Question: I've created this contrived example to illustrate my problem. There are two paragraphs with a div in between. The div's height and line-height have been set to 0 and all margins are also 0. I would expect for the two paragraphs to be right next to each other without any spacing from the div at all, however this is not the case in IE6. It seems to work fine in all other browsers.
Here is the HTML with all styles inlined:
'''
<!DOCTYPE html>
<html lang='en'>
<head>
<title>Test</title>
</head>
<body>
<div id="container" style="border: 1px solid blue;">
<p style="margin: 0;">
Some text
</p>
<div style="height: 0; line-height: 0; margin: 0; border: 1px solid red;">
&nbsp;
</div>
<p style="margin: 0; border: 1px solid green">
Should be right below "Some text"
</p>
</div>
</body>
</html>
'''
I've added in a few borders just so you can more easily see what's going on.
Here's a screenshot of what's happening in IE6:

Any ideas on how I can get rid of that little space between the bottom of the div (red) and the top of the paragraph (green)?
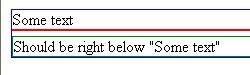
Answer: Add 'font-size:0;' to the div. That should remove the space